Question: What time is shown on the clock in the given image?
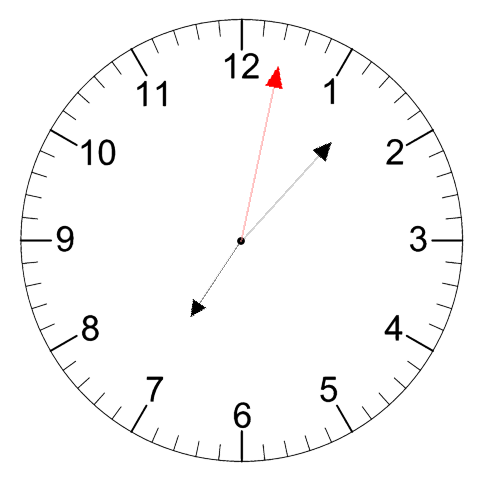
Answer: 07:07:02